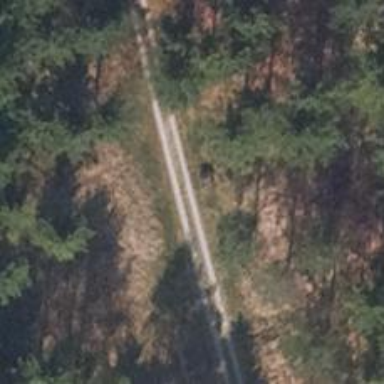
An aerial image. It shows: Track with grade 3 surface.